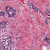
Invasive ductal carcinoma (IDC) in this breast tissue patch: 1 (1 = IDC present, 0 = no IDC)